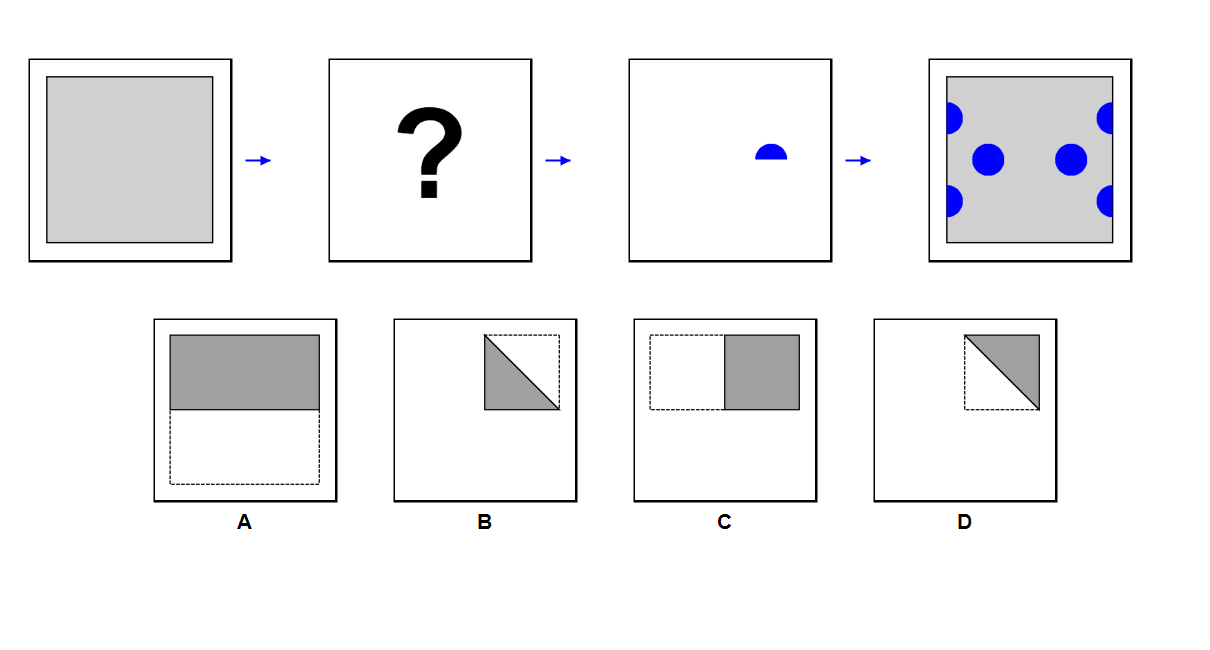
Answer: D